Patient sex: F
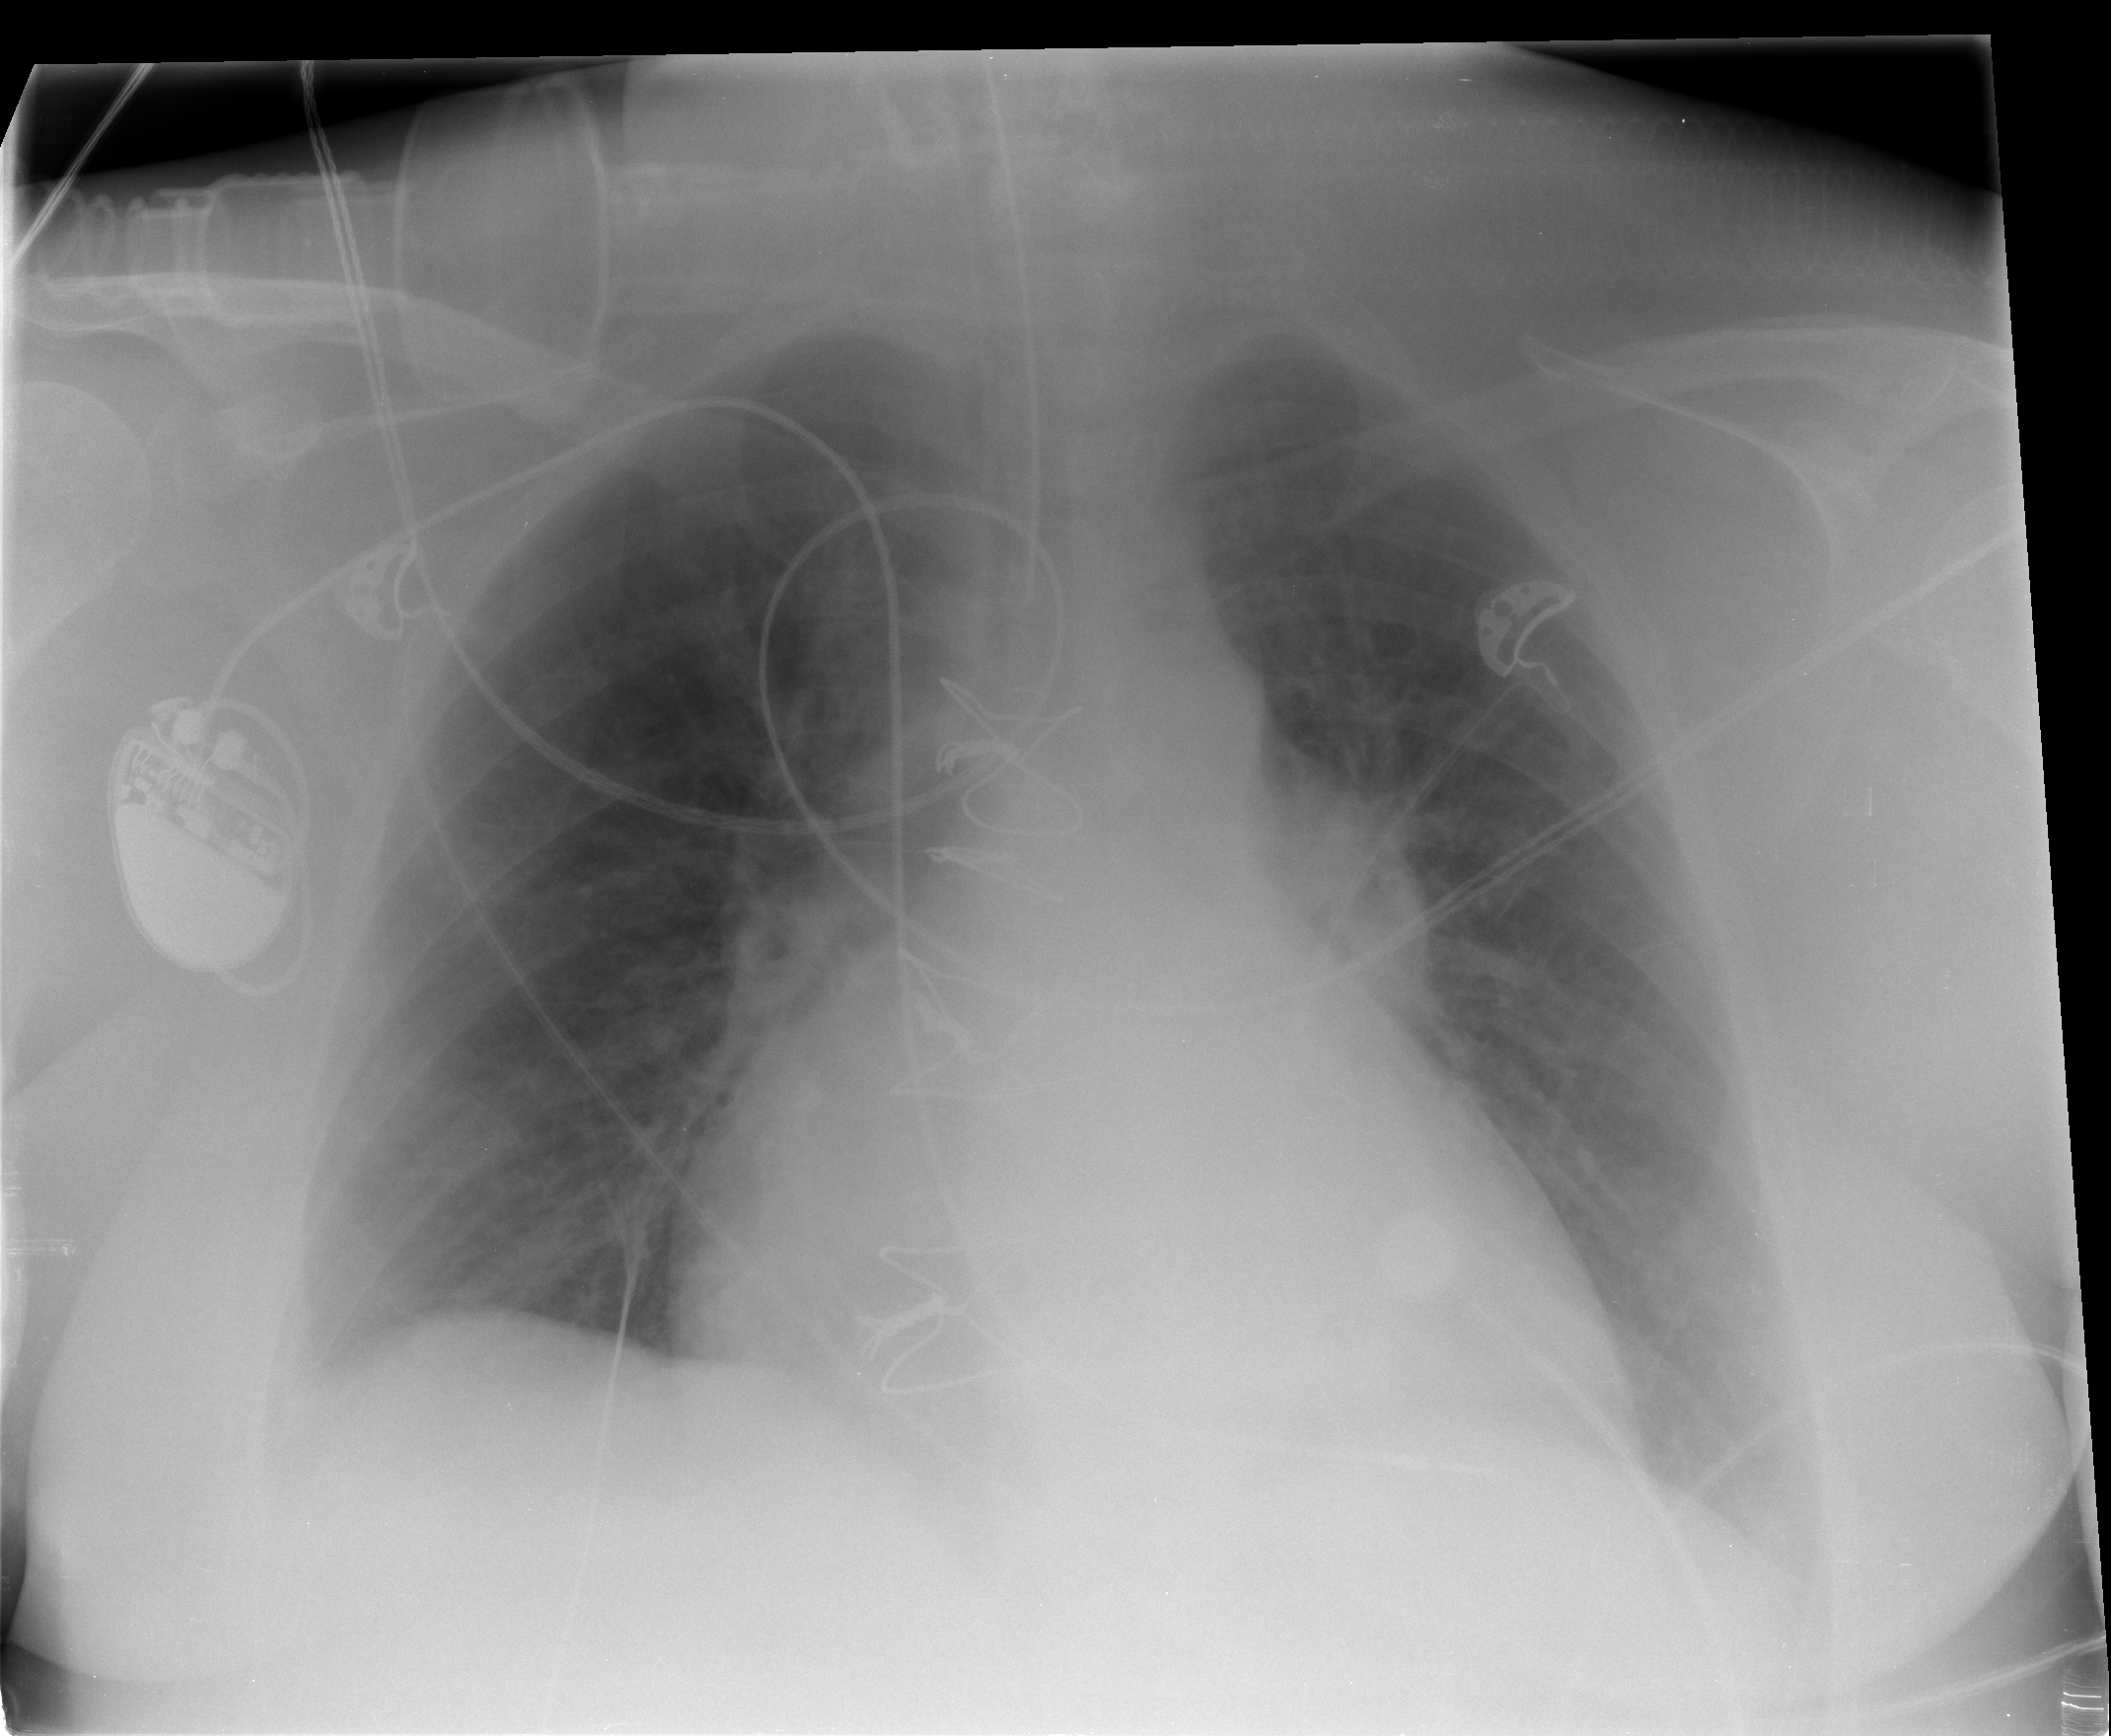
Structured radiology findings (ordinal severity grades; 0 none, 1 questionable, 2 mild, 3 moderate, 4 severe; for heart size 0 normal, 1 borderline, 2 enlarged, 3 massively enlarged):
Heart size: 3
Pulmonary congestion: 2
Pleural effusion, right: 1
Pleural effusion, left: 1
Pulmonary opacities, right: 1
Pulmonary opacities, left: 0
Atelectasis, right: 0
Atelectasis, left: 0